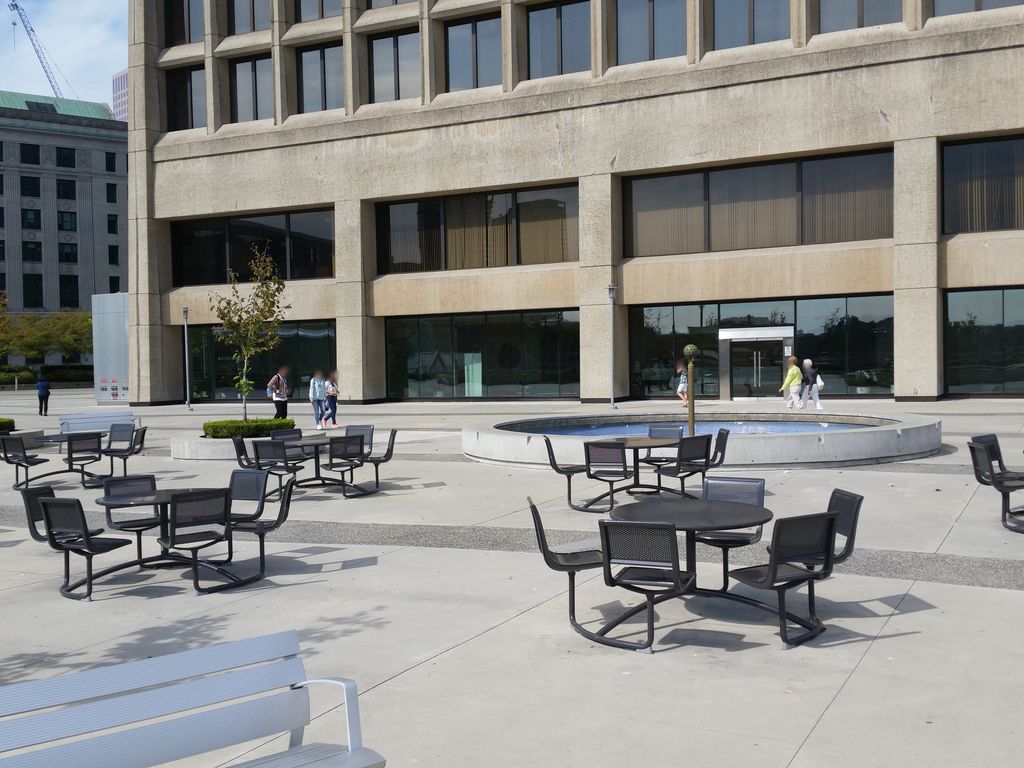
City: vancouver